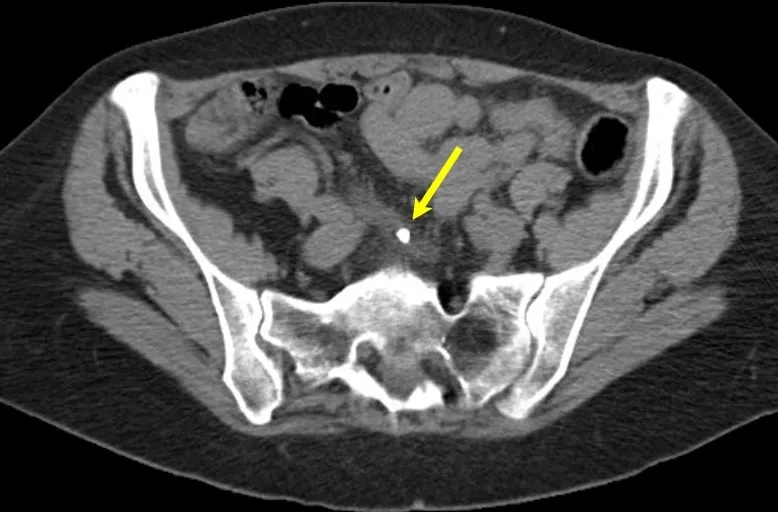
CT scan with stone in the mid ureter shown by the yellow arrow. CT, computed tomography.
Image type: radiology (ct)